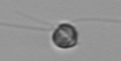
Label: flagellate